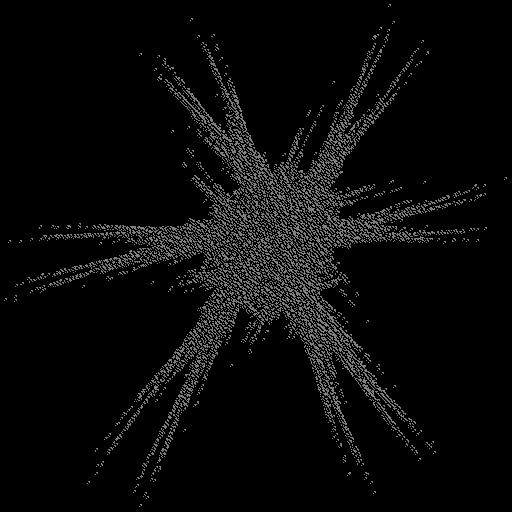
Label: gaku